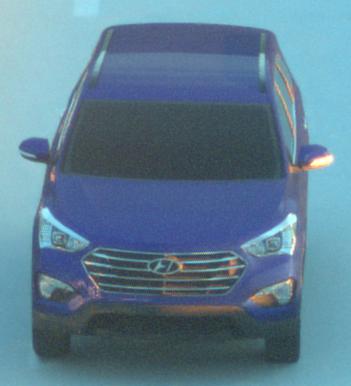
Make: Hyundai
Model: Santa Fe 2.4 GDI
Detailed model: Santa Fe (DM)
Model produced from: 2017/08
Model produced until: 2018/01
Doors: 5
Color: blue
Road condition: dry road
Daytime: sunrise or sunset
Contrast: medium contrast